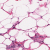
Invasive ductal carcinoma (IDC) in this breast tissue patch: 0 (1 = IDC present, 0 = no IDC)